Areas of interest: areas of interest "Home Furnishing and Building Materials Market"
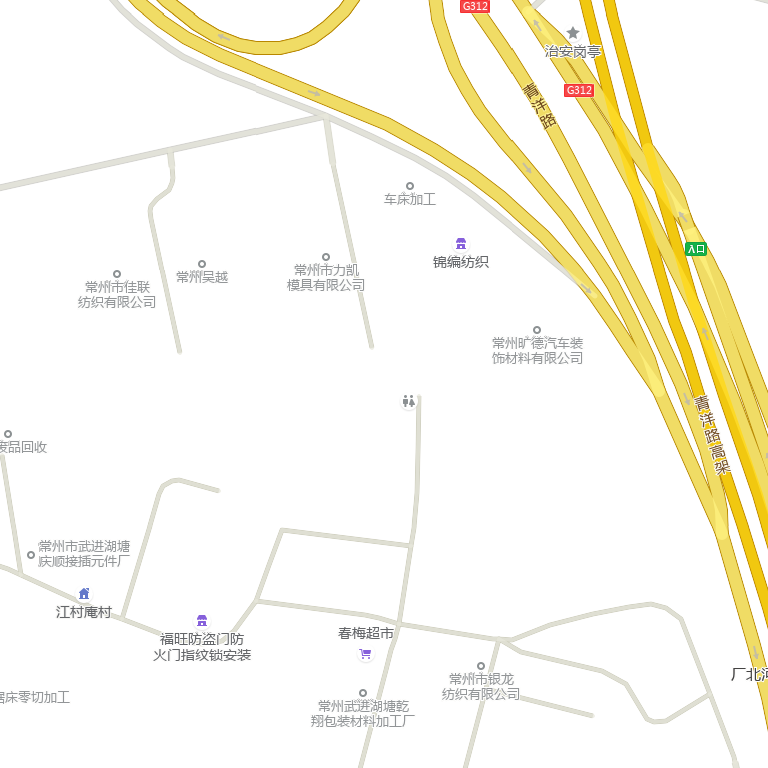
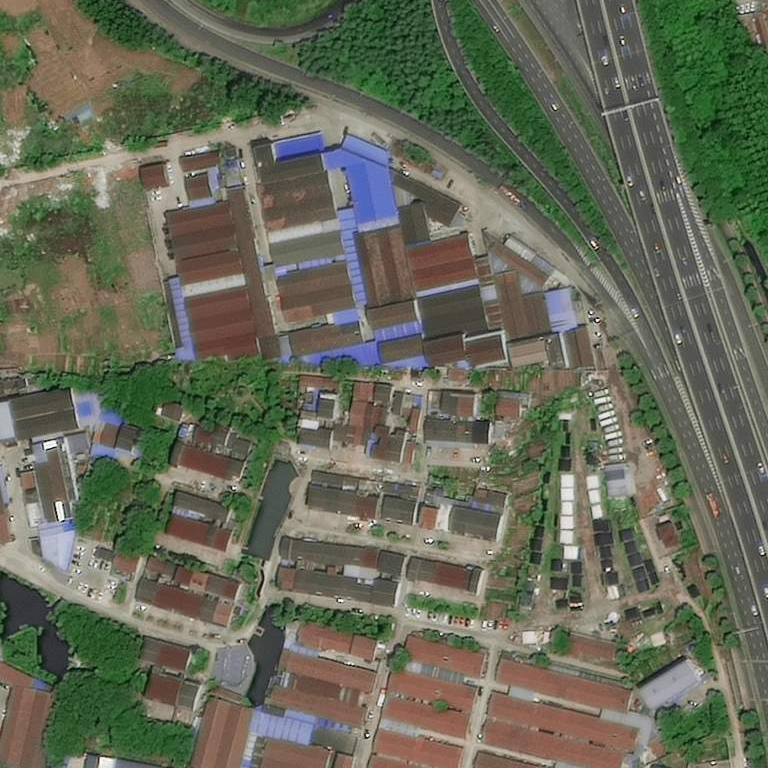